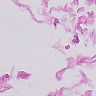
Metastatic tissue present: no